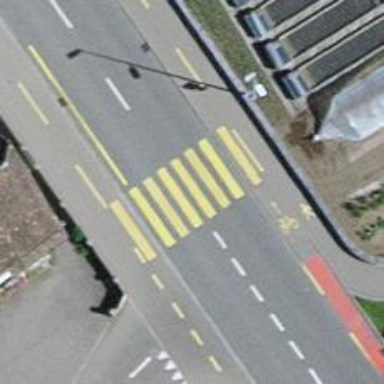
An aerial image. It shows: Zebra crossing with clear zebra markings.